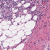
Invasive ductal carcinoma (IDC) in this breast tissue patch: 1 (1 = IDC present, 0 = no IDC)